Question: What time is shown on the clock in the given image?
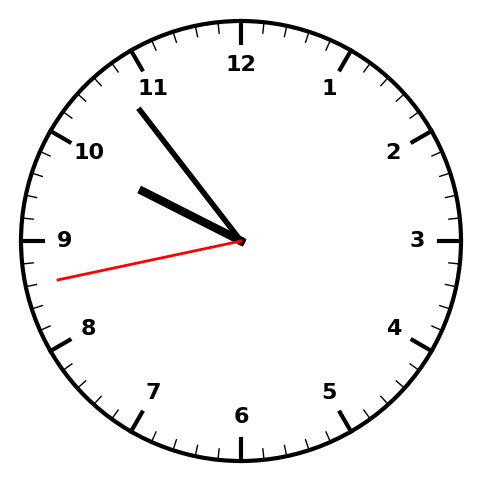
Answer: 09:53:43